Question: I'm trying to create a dynamic table that number of lines is unknown in advance, when I click edit button, modal appears like here

Structure of my table is like this:
'''
<table id="mainTab">
<tr id="list112">
<td>keyword</td>
<td>
<table class="subTab">
<tr class="urls" id="listUr112">
<td class="user"> user1 </td>
<td class="url">url1 </td>
</tr>
</table>
<table class="subTab" >
<tr class="urls" id="listUr112">
<td class="user"> user2 </td>
<td class="url">url2 </td>
</tr>
</table>
<table class="subTab" >
<tr class="urls" id="listUr112">
<td class="user"> user3 </td>
<td class="url">url3 </td>
</tr>
</table>
</td>
</tr>
<tr id="list113">
<td>
<table class="subTab">
<tr class="urls" id="listUr113">
<td class="user"> user1 </td>
<td class="url">url1 </td>
</tr>
</table>
<table class="subTab" id="listUr113">
tr class="urls">
<td class="user"> user2 </td>
<td class="url">url2 </td>
</tr>
</table>
</td>
</tr>
</table>
'''
So I need to recuperate contents of line clicked to edit it:
my problem is how to know how many have fork number 122 of users and how recuperate user1, user2, user3 and their urls for example.
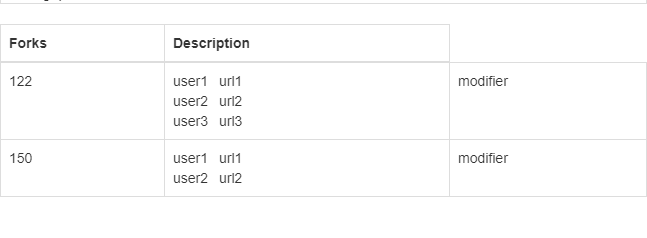
Answer: Since, you have not mentioned exactly where is your edit button. But, you can play with jQuery selectors like shown in below code. I am showcasing you code sample, considering that you have edit button on siblings of of users table (having class name as 'subTab').
You may use jQuery like below:
'''
$('.edit-button').click(function(){
var urls = $(this).siblings('.subTab');
// Iterate through all selected users tables for a fork
urls.each(function(){
// Perform actions here with DOM elements
// Below line of code will only display value on console.
console.log($(this).find('.user').text());
});
});
'''